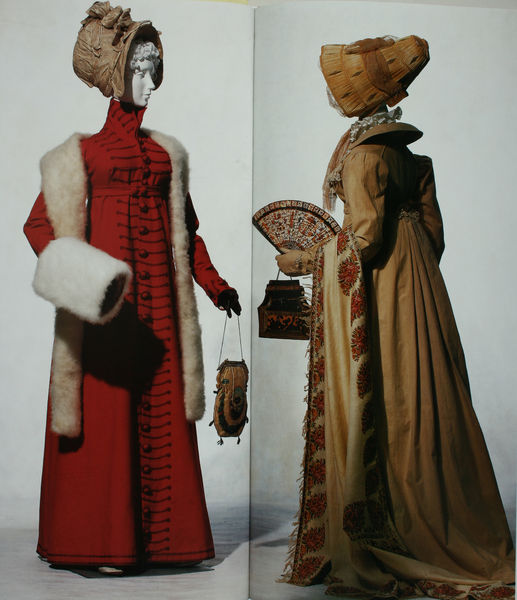
Titel: Redingote und Kleid
Standort: Kyoto (Japan)
Institution: Kyoto Costume Institute
Schlagwörter: hand, schatten, umhang, weiß, frauen, gelb, grün, ocker, blumen, braun, brust, bunt, busen, damen, frau, grau, haar, handschuh, handschuhe, hintergrund, hut, hüte, kleid, kleider, rücken, gürtel, rot, schal, tuch, beige, fächer, haube, mode, muster, ornament, schleife, mütze, band, falten, gesicht, kragen, pelz, ärmel, halskrause, holland, niederlande, figur, fransen, gewand, gold, haare, kostüm, mantel, stoff, gewänder, saum, schleifen, borte, frontal, knopf, locken, puffärmel, schultern, statue, fell, brüste, farbig, fotos, modell, zwei, bordüre, floral, ornamente, rüschen, knöpfe, knopfleiste, stola, fecher, foto, fotografie, photographie, mäntel, stehkragen, beutel, hauben, tasche, krause, modelle, puppe, puppen, fraun, photo, chinesisch, muff, handtasche, kostüme, pelzstola, empire, taschen, bodenlang, roter mantel, paisley, tasseln, täschchen, kunstwerk, bedruckt, kyoto, schneider, handtaschen, robbe, pelze, knebelknöpfe, damengewand, handtäschchen, n, fraunkleid, fraunmode, knebelknopf, fc